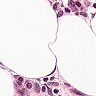
Metastatic tissue present: no